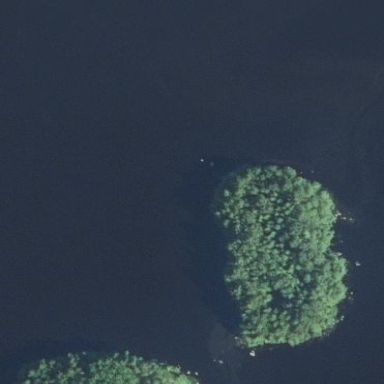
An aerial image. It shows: Islet.